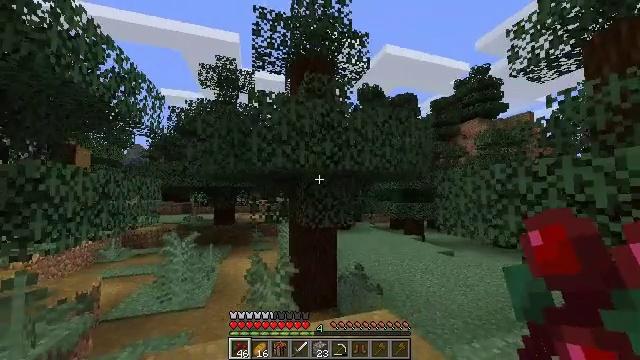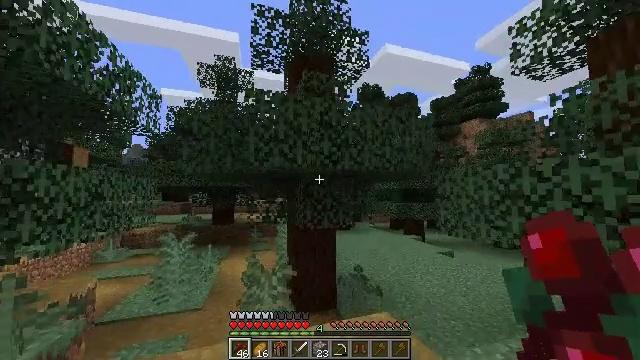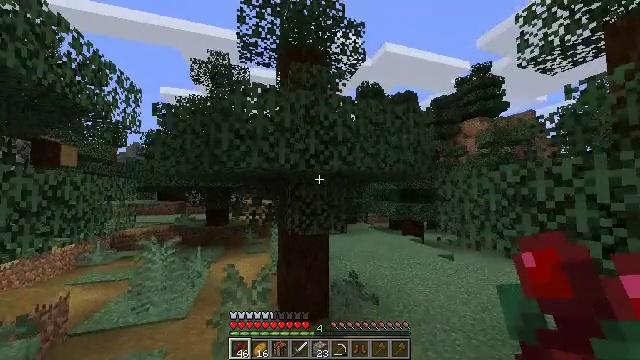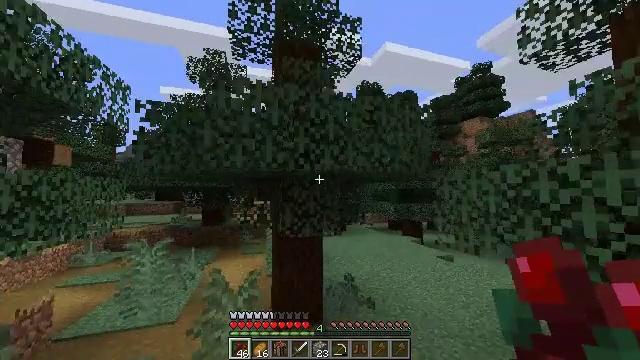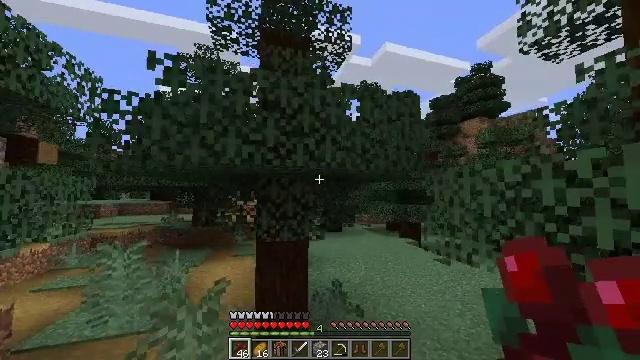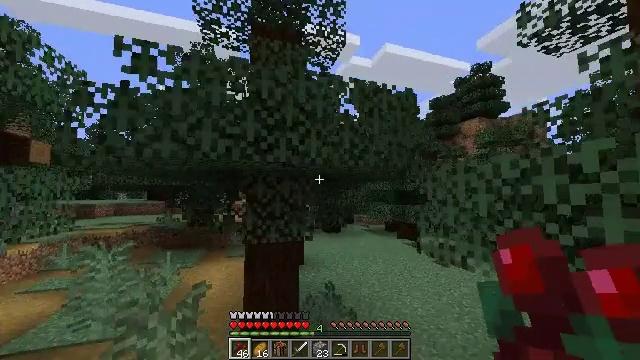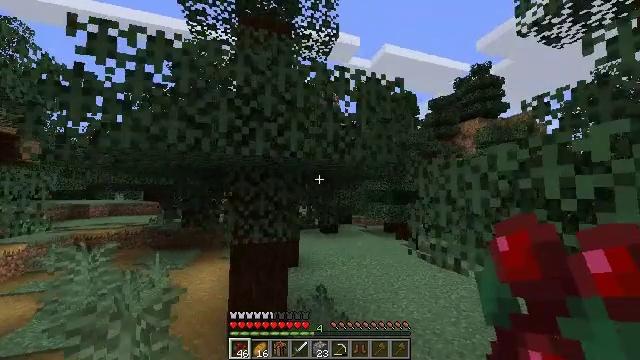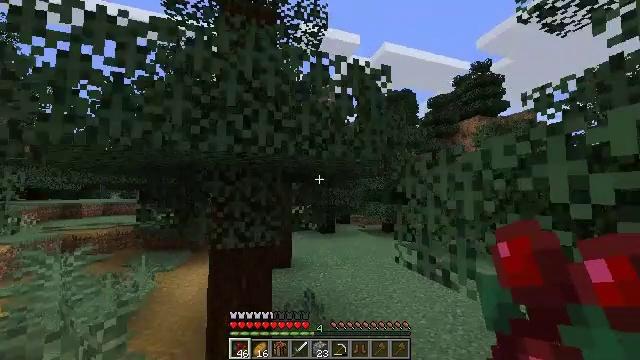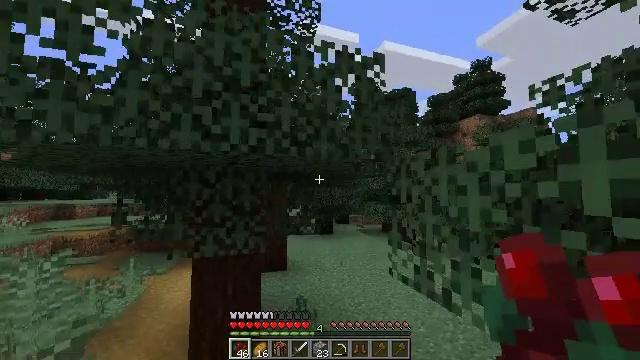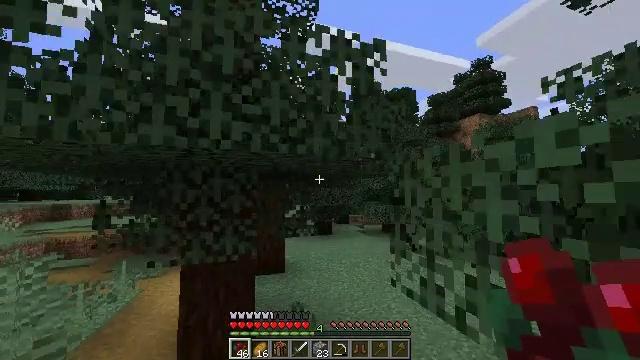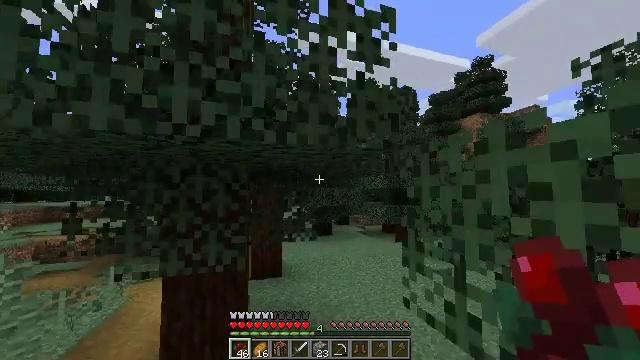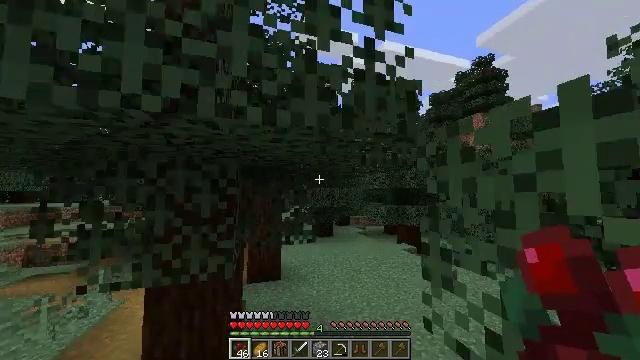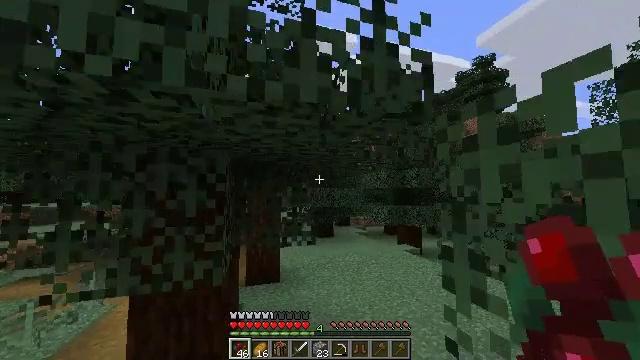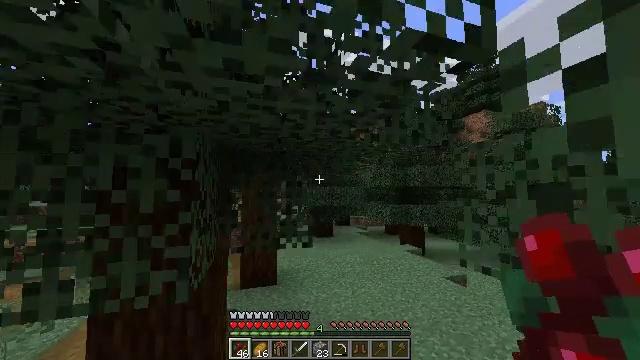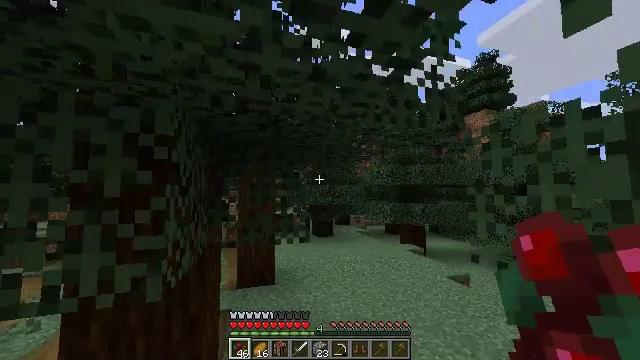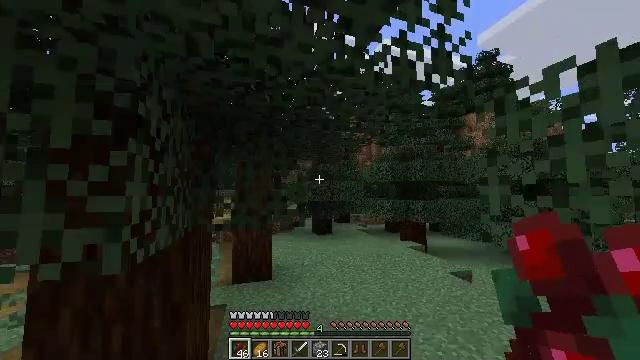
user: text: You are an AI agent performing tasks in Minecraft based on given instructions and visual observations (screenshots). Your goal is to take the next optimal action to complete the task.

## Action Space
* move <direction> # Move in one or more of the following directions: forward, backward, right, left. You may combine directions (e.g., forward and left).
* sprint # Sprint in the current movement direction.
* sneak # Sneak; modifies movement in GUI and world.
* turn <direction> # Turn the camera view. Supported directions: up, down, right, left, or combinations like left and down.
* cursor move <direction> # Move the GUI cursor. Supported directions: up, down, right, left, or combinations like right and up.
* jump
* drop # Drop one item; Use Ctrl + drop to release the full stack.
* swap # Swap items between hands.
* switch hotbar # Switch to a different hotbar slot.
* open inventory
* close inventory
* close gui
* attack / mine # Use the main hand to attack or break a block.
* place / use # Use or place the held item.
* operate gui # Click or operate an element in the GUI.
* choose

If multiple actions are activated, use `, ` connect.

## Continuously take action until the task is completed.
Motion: motion action
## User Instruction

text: Retrieve the blue bed from the ground.
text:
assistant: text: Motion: move forward and move right, sprint
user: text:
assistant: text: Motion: move forward and move right, sprint
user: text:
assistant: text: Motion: move forward and move right, sprint
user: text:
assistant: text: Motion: move forward and move right, sprint
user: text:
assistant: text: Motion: move forward and move right, sprint
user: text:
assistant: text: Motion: move forward and move right, sprint
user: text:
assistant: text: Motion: move forward and move right, sprint
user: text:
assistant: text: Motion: move forward, sprint
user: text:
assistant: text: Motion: move forward, sprint
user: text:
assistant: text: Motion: move forward, sprint
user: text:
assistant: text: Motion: move forward, sprint
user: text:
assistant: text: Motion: move forward, sprint
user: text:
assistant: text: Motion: move forward, sprint
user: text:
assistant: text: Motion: move forward and move right, sprint
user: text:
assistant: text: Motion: move forward and move right, sprint
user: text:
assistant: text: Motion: move forward and move right, sprint, turn left
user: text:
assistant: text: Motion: move forward and move right, sprint
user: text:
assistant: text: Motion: move forward and move right, sprint
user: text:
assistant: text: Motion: move forward and move right, sprint
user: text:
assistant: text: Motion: move forward and move right, sprint
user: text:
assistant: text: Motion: move forward and move right, sprint
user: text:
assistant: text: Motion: move forward and move right, sprint
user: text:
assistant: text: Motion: move forward and move right, sprint
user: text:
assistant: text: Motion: move forward and move right, sprint
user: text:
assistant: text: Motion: move forward and move right, sprint
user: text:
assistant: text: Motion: move forward and move right, sprint
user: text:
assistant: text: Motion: move forward, sprint
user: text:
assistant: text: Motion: move forward, sprint
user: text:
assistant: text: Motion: move forward, sprint, turn left
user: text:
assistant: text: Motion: move forward, sprint, turn left